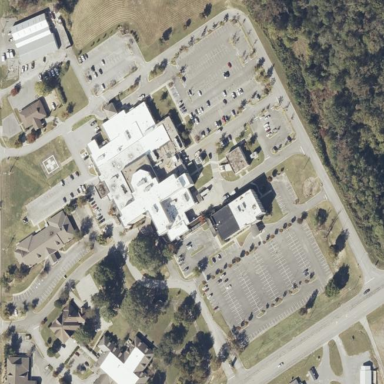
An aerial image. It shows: Healthcare facility identified as hospital.